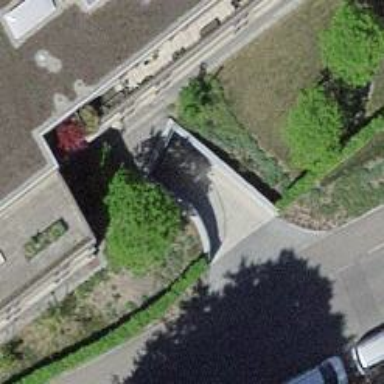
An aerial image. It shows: Parking entrance.